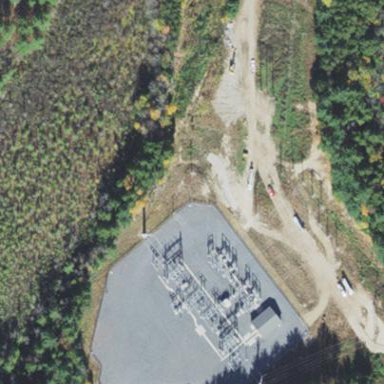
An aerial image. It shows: Distribution level power substation.